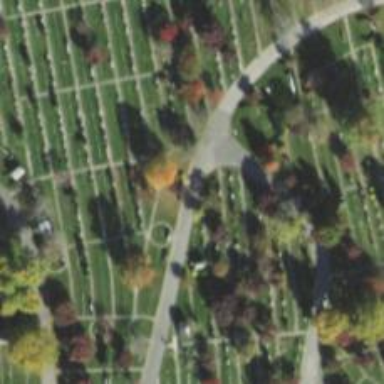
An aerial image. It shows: Road leading to cemetery.